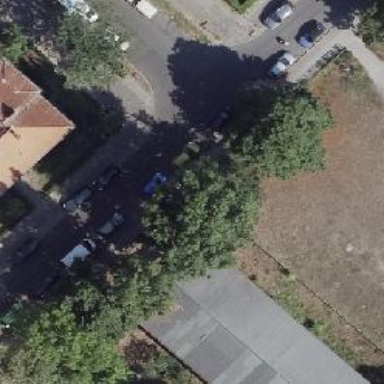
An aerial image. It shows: There is parking obstacle present in the area.